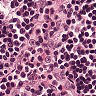
Metastatic tissue present: no